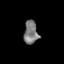
Tissue: prostate
Cell type: T cells
Senescence score: 0.343
Nuclear area (px): 324
Mean DAPI intensity: 123.154